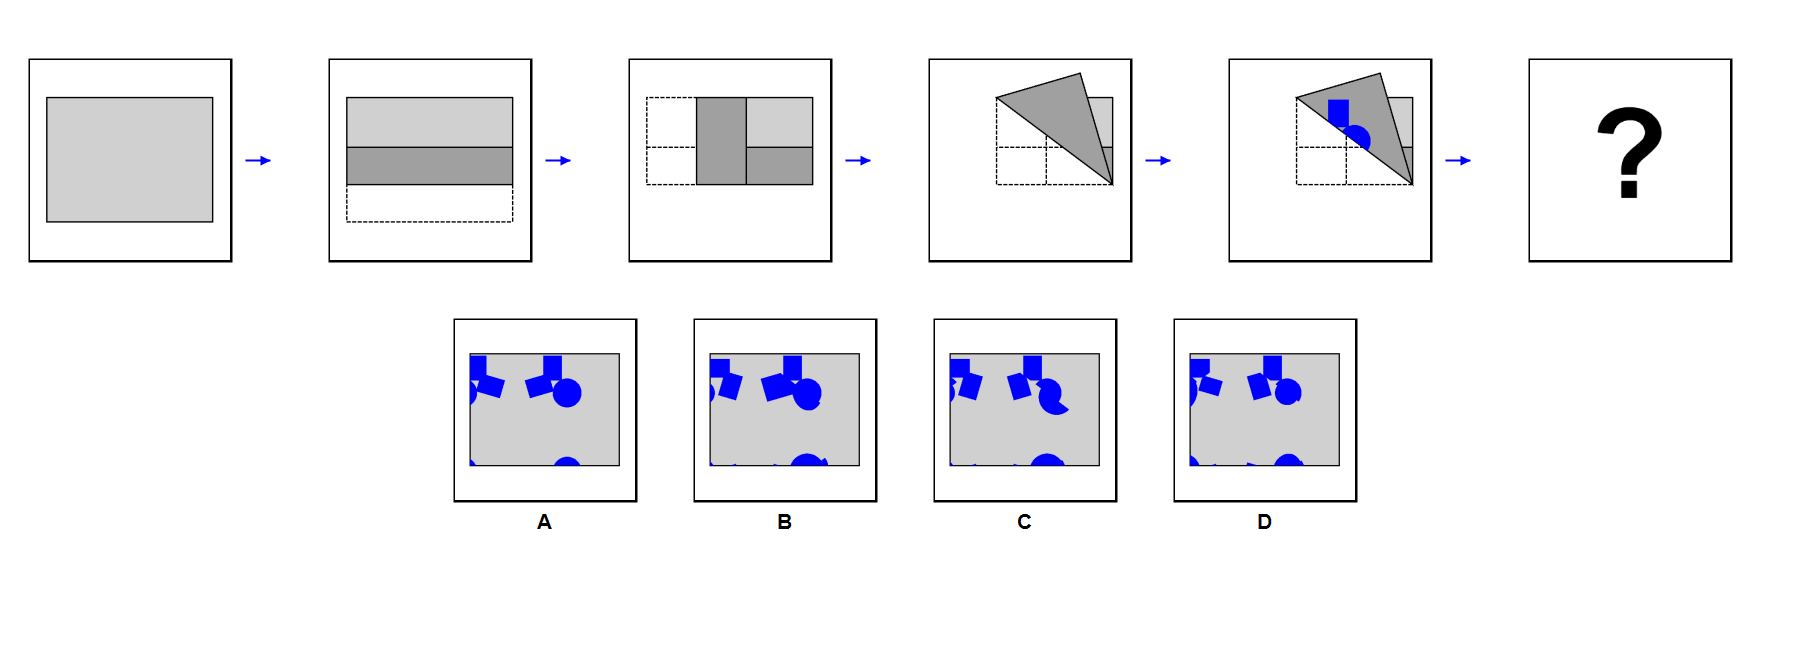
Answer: A